Question: I'm working in visual studio with the following code,
however, the URL images refuse to center in the columns like the h2 tags did.
ive tried multiple options such as
'''
background-image: url('http://i59.tinypic.com/314uzyb.jpg');
background-position: center center;
background-repeat: no-repeat;
'''
also
'''
background: url('http://i59.tinypic.com/314uzyb.jpg') center center;
background-repeat: no-repeat;
'''
here is what it currently looks like. As you can see, my h2 tags are centered with the columns. however, the images are still left bound.

here is the full section of code:
'''
<div class="col-md-4">
<h2 style="text-align: center;">Version 1.0</h2>
@*EDIT________________BUTTON1 THAT TAKES USER TO A CREATE PAGE FOR SPECIFIC SONG TYPE(KEY)*@
<style type="text/css">
.urlImg1 {
width: 200px;
height: 200px;
display: block;
background-image: url('http://s28.postimg.org/3jrpa5hvx/BUTTON1_A.jpg');
background-repeat: no-repeat;
}
.urlImg1:hover {
background-image: url('http://s13.postimg.org/brbfy86xz/BUTTON1_B.jpg');
}
</style>
<a href="http://www.corelangs.com" class="urlImg1" title="Corelangs link"></a>
@*END BUTTON#1_____________________________________*@
</div>
<div class="col-md-4">
<h2 style="text-align: center;">Version 2.0</h2>
@*EDIT________________BUTTON2 THAT TAKES USER TO A CREATE PAGE FOR SPECIFIC SONG TYPE(KEY)*@
<style type="text/css">
.urlImg2 {
width: 200px;
height: 200px;
display: block;
background-image: url('http://i59.tinypic.com/314uzyb.jpg');
background-repeat: no-repeat;
}
.urlImg2:hover {
background-image: url('http://i60.tinypic.com/rmp4pv.jpg');
}
</style>
<a href="http://www.corelangs.com" class="urlImg2" title="Corelangs link"></a>
@*END BUTTON#2_____________________________________*@
</div>
'''
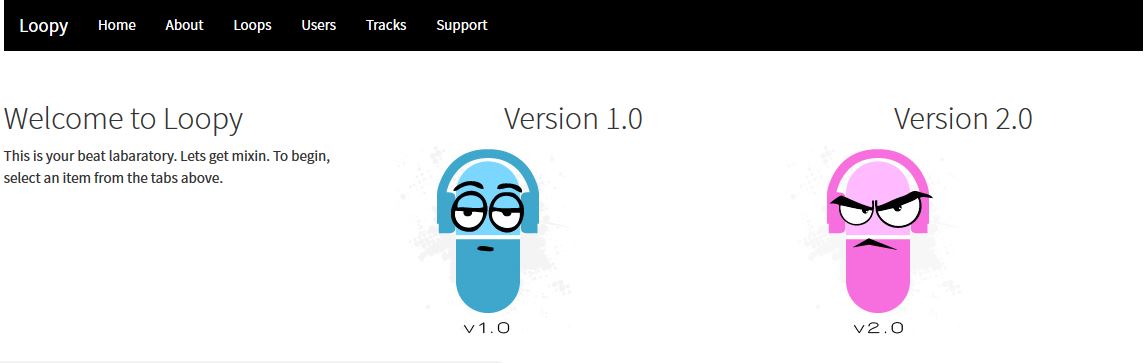
Answer: It's because you're trying to center the image while the element is as wide as the image. In other words, the image is centered it's just that the element is as wide as the image which makes it appear not centered.
<URL>
'''
width: 500px; /* Equal to col width */
'''
<URL>
'''
width: 200px; /* Not equal to col width */
'''
Settings the image to 'margin: auto'.
Adding 'text-align: center' to 'col-4' instead of only on the 'h2', you also have to set the image to 'inline-block' instead of 'block'.